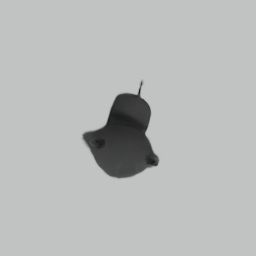
Label: animals